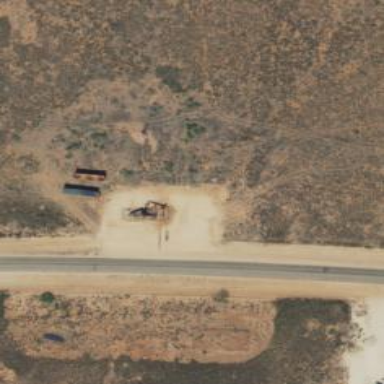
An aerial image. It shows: Petroleum well.